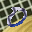
Label: 0